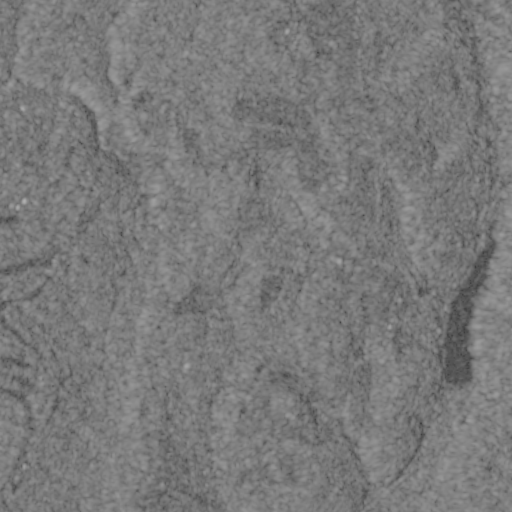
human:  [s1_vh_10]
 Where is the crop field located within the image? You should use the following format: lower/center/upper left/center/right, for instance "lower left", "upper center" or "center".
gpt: The crop field is located in the lower right of the image.
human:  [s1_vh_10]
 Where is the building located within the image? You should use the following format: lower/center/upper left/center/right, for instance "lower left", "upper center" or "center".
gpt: The building is located in the lower left of the image.
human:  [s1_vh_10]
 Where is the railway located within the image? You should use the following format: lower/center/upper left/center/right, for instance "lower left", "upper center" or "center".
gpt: The railway is located in the lower of the image.
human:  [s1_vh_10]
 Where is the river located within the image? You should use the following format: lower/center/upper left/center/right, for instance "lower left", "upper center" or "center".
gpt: The river is located in the upper of the image.
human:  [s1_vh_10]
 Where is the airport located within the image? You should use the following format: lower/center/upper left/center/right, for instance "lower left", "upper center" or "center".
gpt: There is no airport in the image.

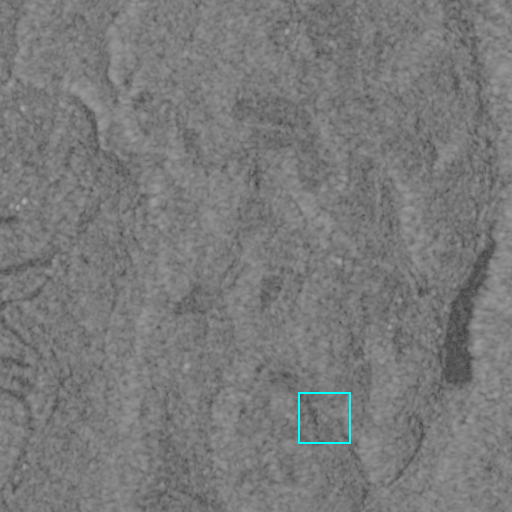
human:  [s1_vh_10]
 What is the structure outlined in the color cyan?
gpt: The structure outlined in cyan is a crop field.
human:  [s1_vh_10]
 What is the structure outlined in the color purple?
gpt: There is no purple outline.